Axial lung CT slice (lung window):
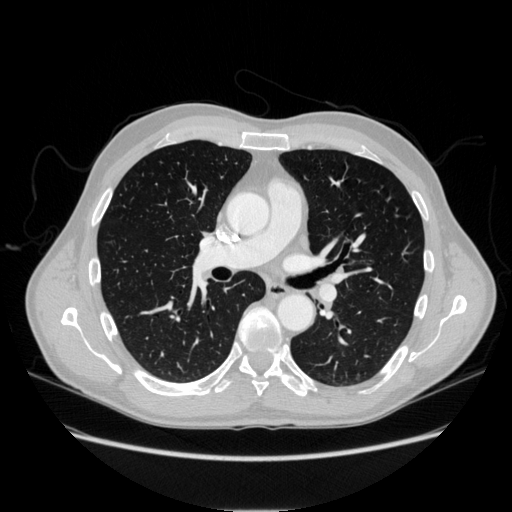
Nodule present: no